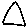
Label: triangle